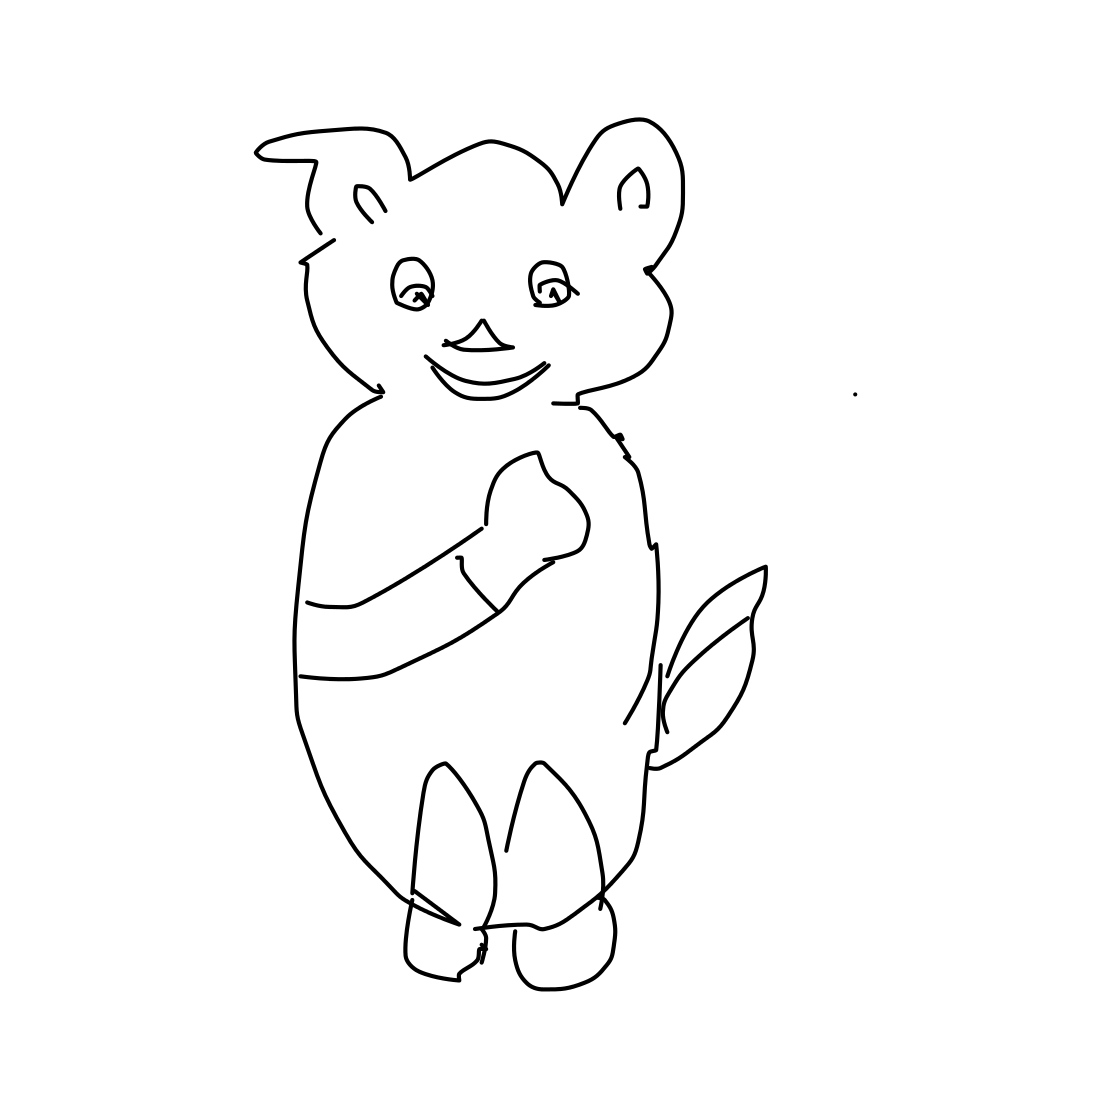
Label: bear (animal)